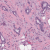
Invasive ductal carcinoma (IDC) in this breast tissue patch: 1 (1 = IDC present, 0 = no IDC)